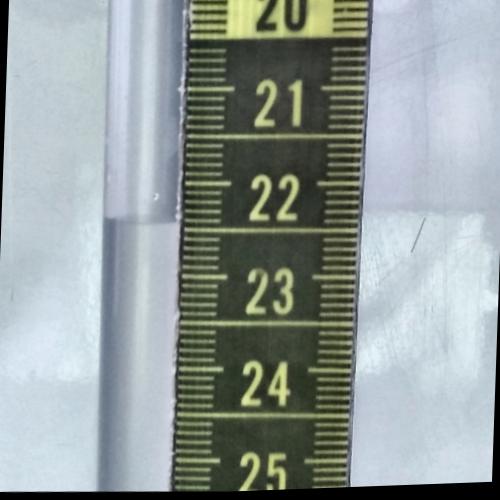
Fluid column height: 22.4 cm